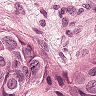
Metastatic tissue present: yes